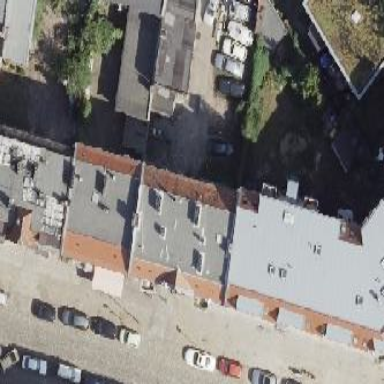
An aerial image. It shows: Building with apartments featuring unique double saltbox roof shape.